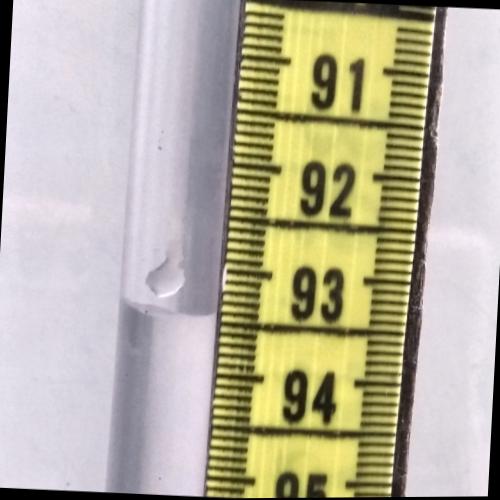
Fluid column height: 93.4 cm